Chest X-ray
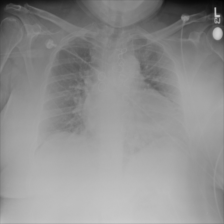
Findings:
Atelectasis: negative
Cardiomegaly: negative
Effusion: negative
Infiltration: negative
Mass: negative
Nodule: negative
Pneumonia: negative
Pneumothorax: negative
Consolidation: negative
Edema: negative
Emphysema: negative
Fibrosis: negative
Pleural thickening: negative
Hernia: negative